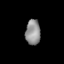
Tissue: skin
Cell type: Epithelial cells
Senescence score: 0.2098
Nuclear area (px): 367
Mean DAPI intensity: 143.665